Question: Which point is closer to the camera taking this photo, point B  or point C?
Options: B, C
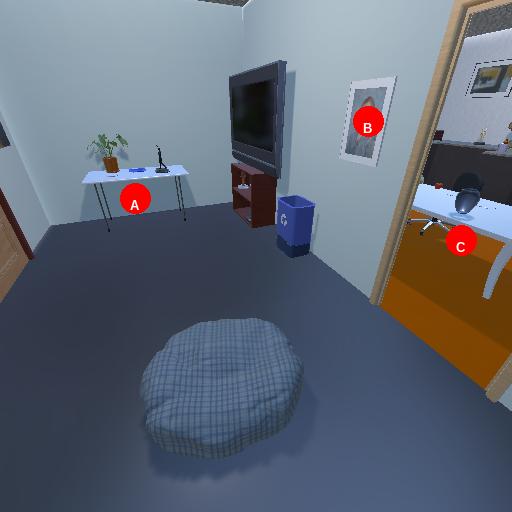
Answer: B